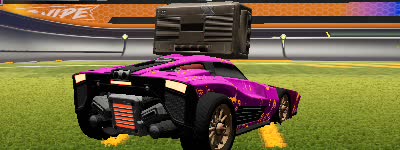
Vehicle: breakout